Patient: sex M, age 61
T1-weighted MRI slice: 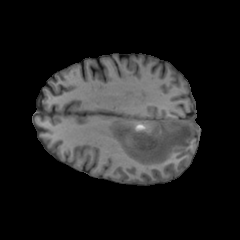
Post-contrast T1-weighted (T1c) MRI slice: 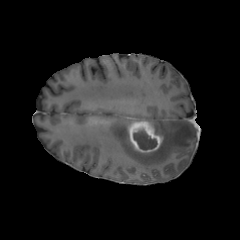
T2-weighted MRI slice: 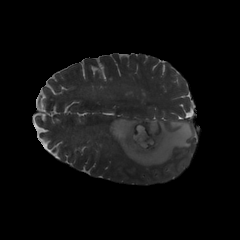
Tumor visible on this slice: yes
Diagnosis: Glioblastoma, IDH-wildtype
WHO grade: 4